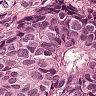
Metastatic tissue present: yes